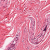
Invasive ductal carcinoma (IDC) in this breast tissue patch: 0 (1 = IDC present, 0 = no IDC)